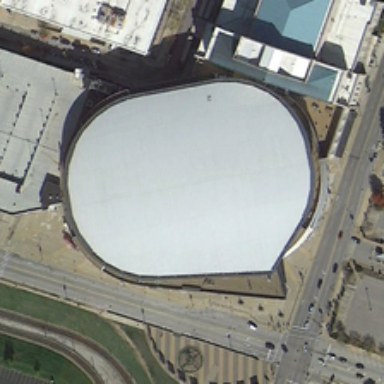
Several buildings are near an oval white building near a crossroads .